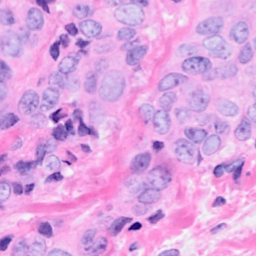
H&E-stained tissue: Breast